Aerial crown-view tile of a tropical tree (Barro Colorado Island, Panama), acquired 20250414:
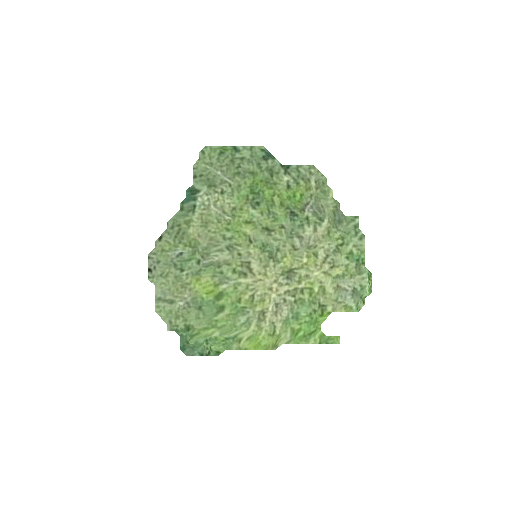
Species: Quararibea stenophylla
GBIF accepted scientific name: Quararibea stenophylla
Crown area: 50.495 m²